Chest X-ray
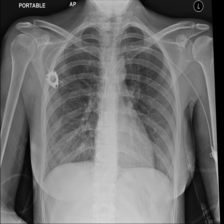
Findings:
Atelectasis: negative
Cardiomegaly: negative
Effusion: negative
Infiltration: negative
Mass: negative
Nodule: negative
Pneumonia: negative
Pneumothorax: negative
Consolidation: negative
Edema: negative
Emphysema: negative
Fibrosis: negative
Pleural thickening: negative
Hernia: negative